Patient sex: F
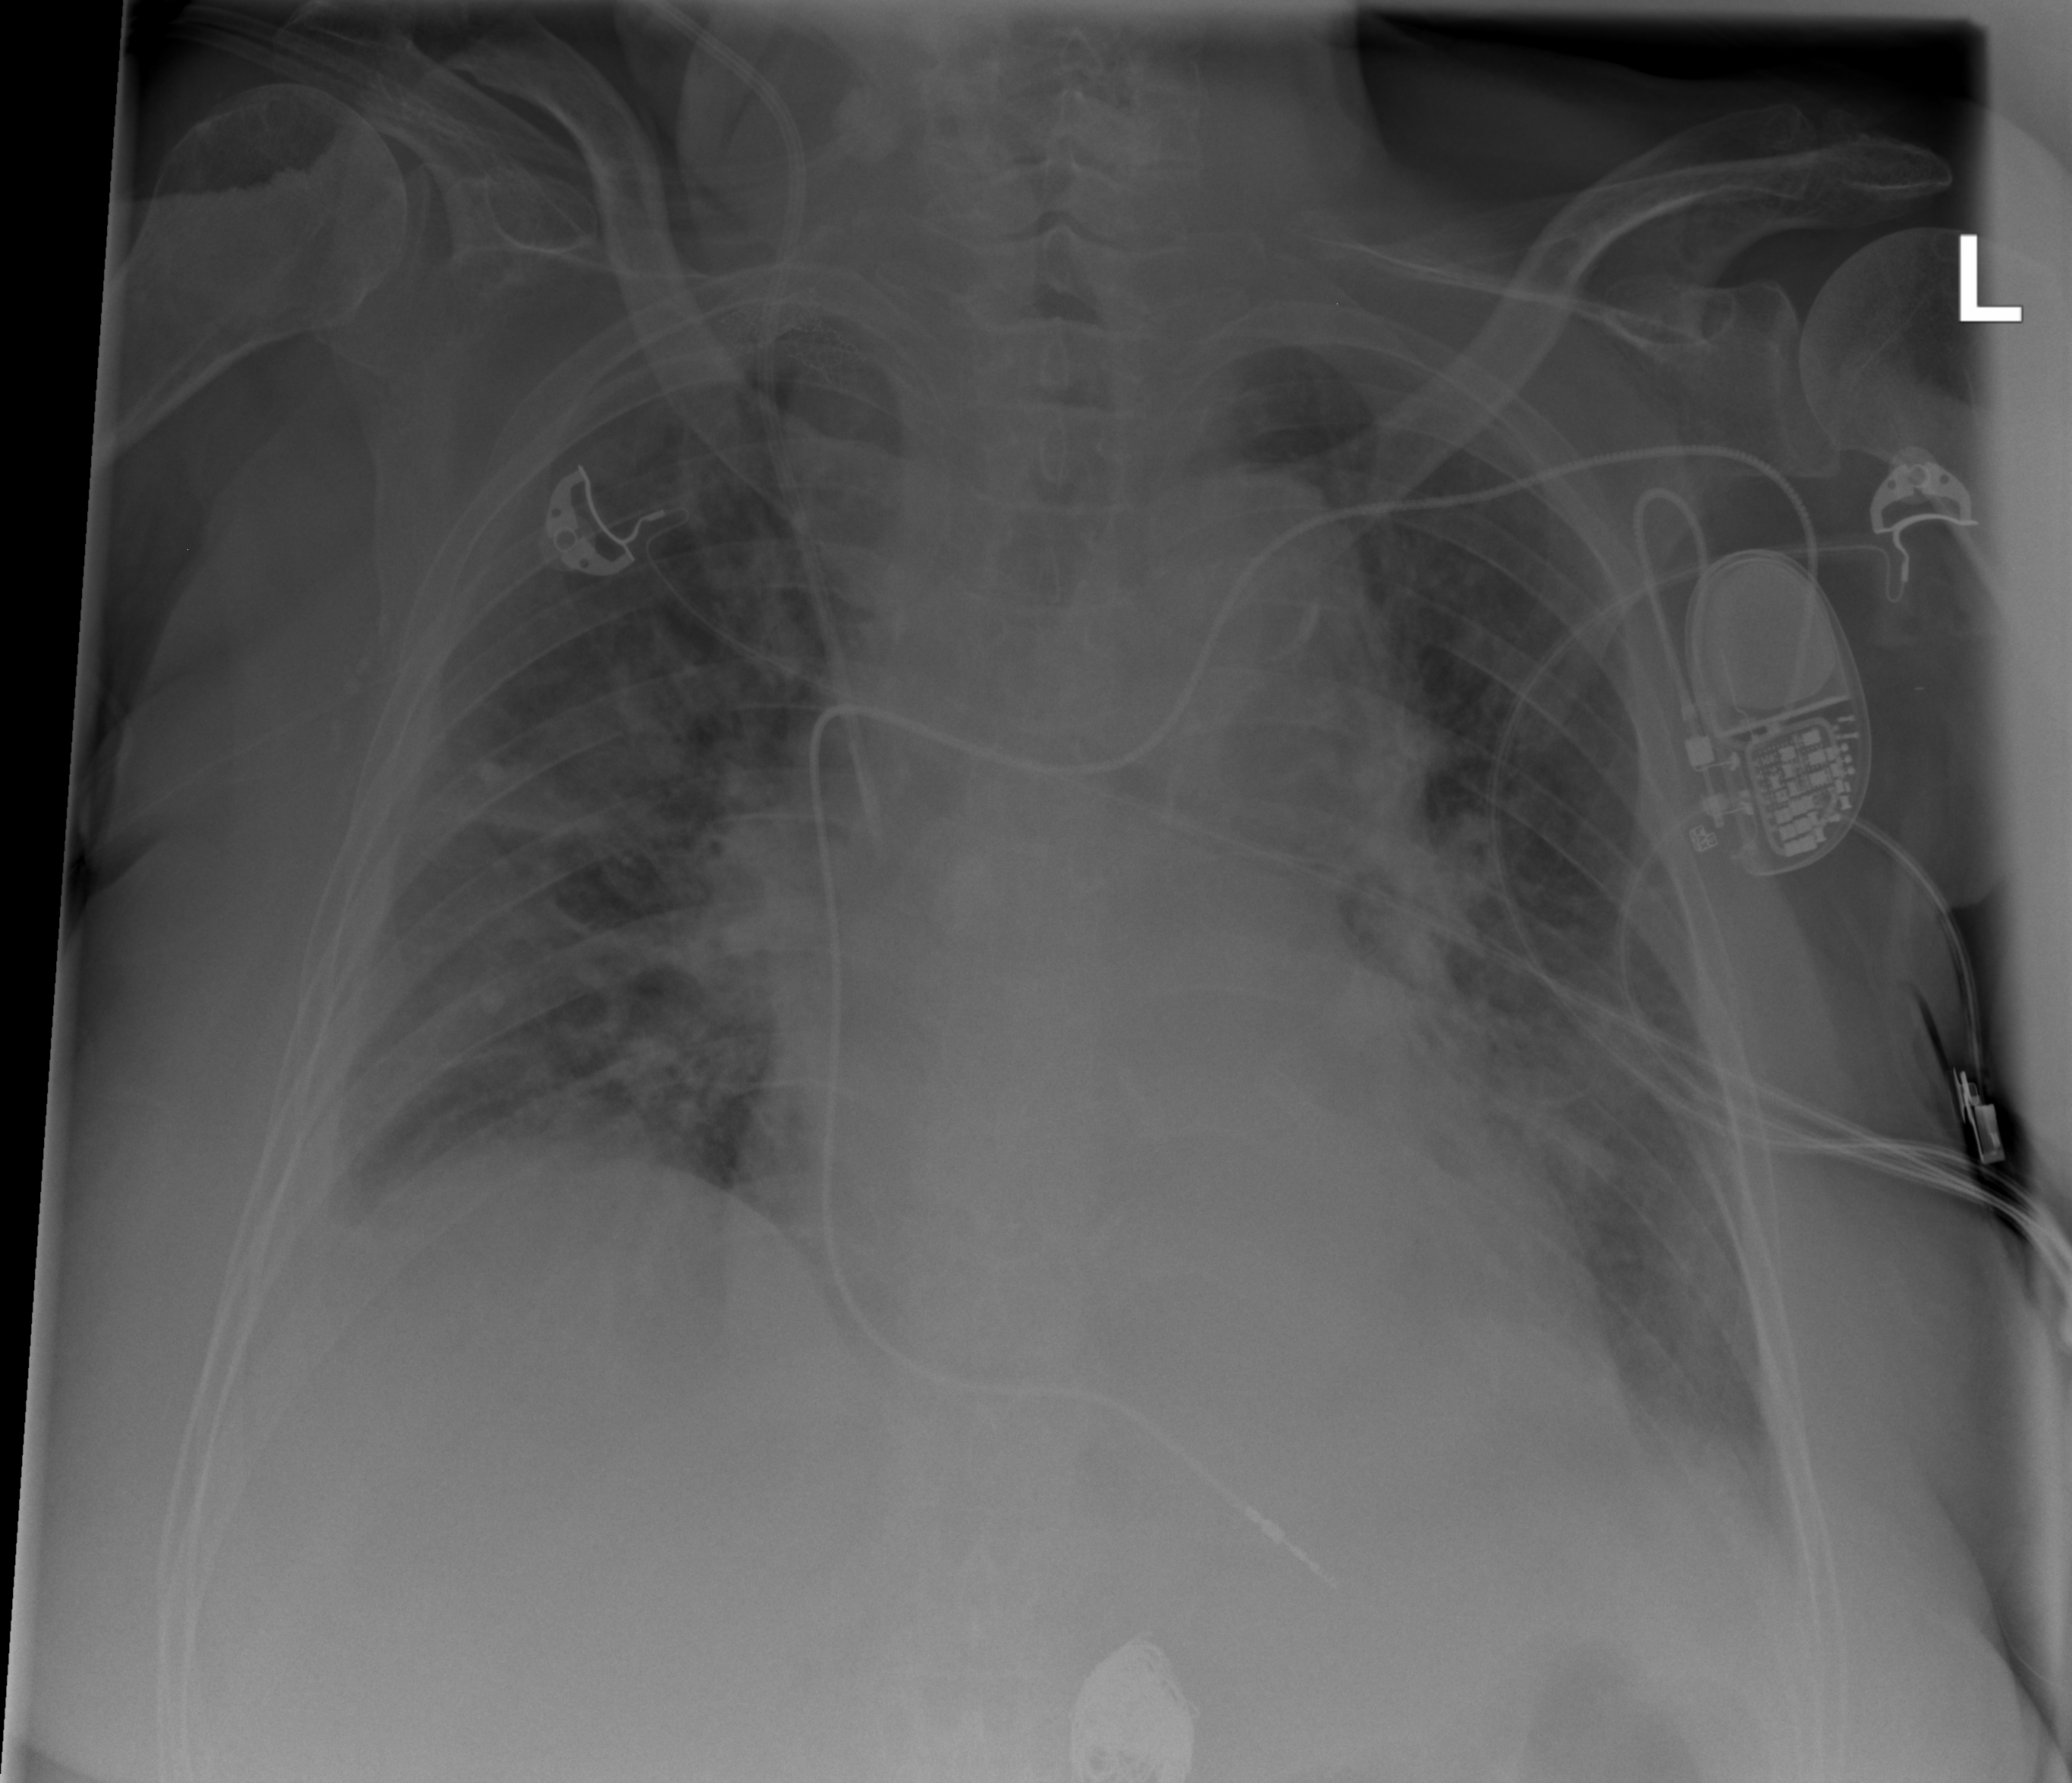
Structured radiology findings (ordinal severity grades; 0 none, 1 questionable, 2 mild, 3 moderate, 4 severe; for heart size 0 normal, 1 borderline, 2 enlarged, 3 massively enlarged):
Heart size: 1
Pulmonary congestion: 2
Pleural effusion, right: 2
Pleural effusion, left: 2
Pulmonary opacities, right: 0
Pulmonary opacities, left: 0
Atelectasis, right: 2
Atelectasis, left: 2